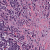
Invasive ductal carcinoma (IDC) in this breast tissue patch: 1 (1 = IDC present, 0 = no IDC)